Question: I want to set the linetype of my legend.
My data is like:
'''
VisitMonth VisitYear CaixaForum MNAC FirstDay
1: 01 2007 NA 7125 2007-01-01
2: 02 2007 NA 5345 2007-02-01
3: 03 2007 NA 4996 2007-03-01
4: 04 2007 NA 5476 2007-04-01
5: 05 2007 NA 6160 2007-05-01
---
98: 02 2015 17903 2360 2015-02-01
99: 03 2015 30400 2930 2015-03-01
100: 04 2015 25422 3088 2015-04-01
101: 05 2015 10787 2130 2015-05-01
102: 06 2015 3679 2047 2015-06-01
'''
I want to plot the time serie of CaixaForum and MNAC column. I have code the following:
'''
ggplot(data = MUSEUMS, aes(x = FirstDay, y = MNAC)) +
geom_line(size=0.75, aes(x = FirstDay, y = MNAC, colour = "MNAC")) +
geom_line(size=0.75, aes(y = CaixaForum, colour = "CaixaForum"), linetype = "dashed") +
labs(title = "", x = "", y = "Monthly Visitors") + theme_bw() +
theme(legend.title = element_text(size=16, face="bold"), legend.direction = "horizontal",
legend.position=c(0.5, 1.05), text = element_text(size=20)) +
scale_colour_manual(name="Legend",values=c(MNAC="black", CaixaForum="black"))
'''
As you can observe, you can not distinguish between the two linetypes in the legend:

How can I fixed?
I coded other answers in stackoverflow but they haven't worked.
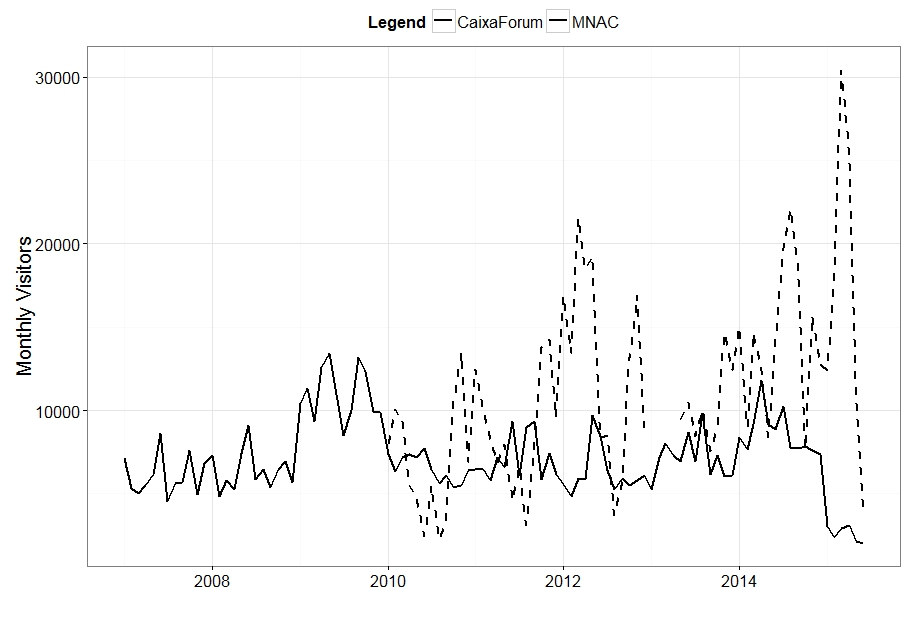
Answer: You could just switch to using 'linetype' instead of 'color' in the two point layers, as you're not actually using 'color' for anything in your graphic.
It would look like this:
'''
ggplot(data = MUSEUMS, aes(x = FirstDay, y = MNAC)) +
geom_line(size=0.75, aes(x = FirstDay, y = MNAC, linetype = "MNAC")) +
geom_line(size=0.75, aes(y = CaixaForum, linetype = "CaixaForum")) +
labs(title = "", x = "", y = "Monthly Visitors") + theme_bw() +
theme(legend.title = element_text(size=16, face="bold"), legend.direction = "horizontal",
legend.position=c(0.5, 1.05), text = element_text(size=20)) +
scale_linetype_manual(name="Legend",values=c(MNAC="solid", CaixaForum="dashed"))
'''
If you really wanted to use the approach you are using now for some reason, you could get the lines you want via 'override.aes' in 'guide_legend' by adding the following line to your graphic:
'''
guides(color = guide_legend(override.aes = list(linetype = c("solid", "dashed"))))
'''